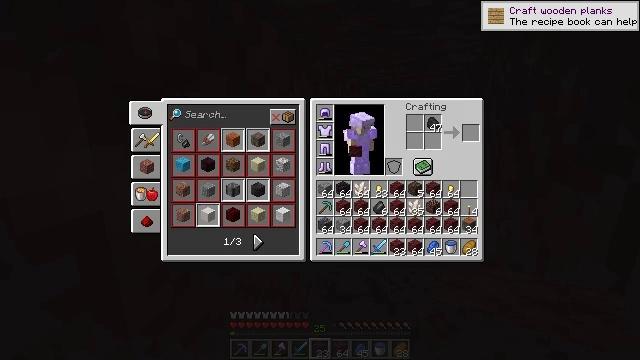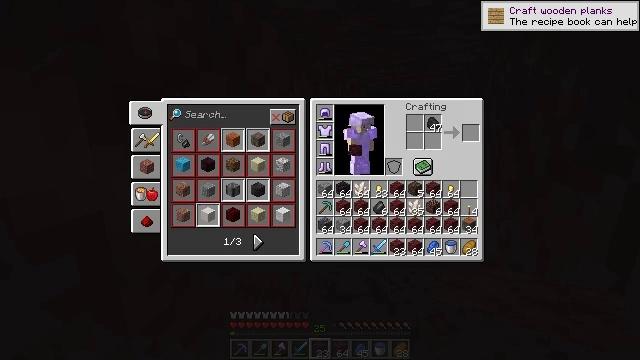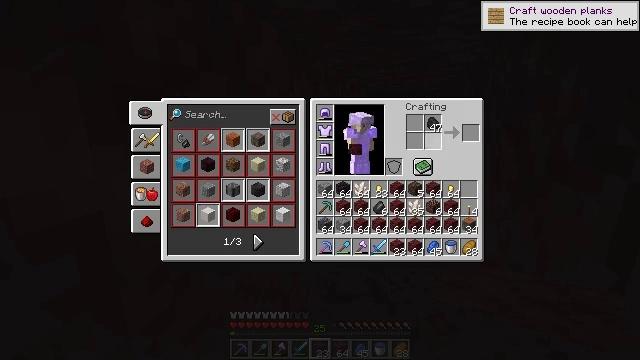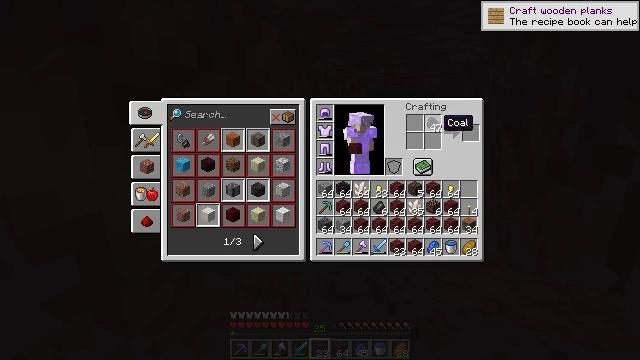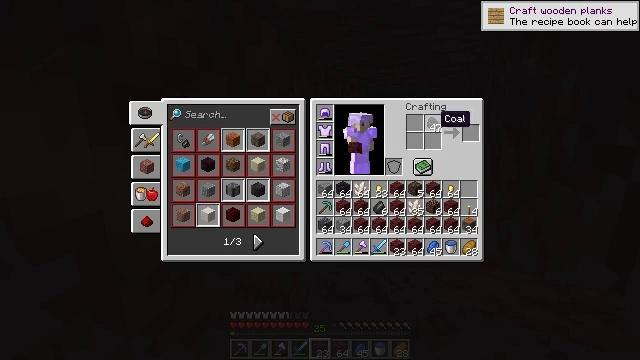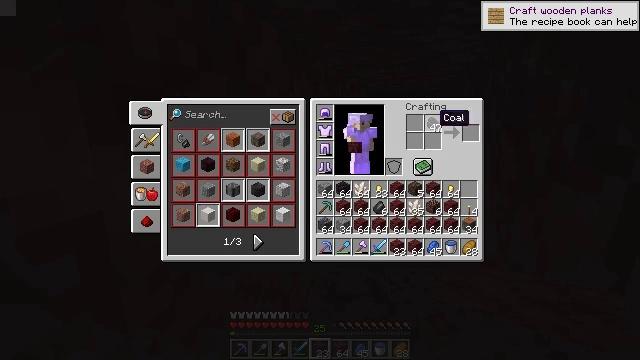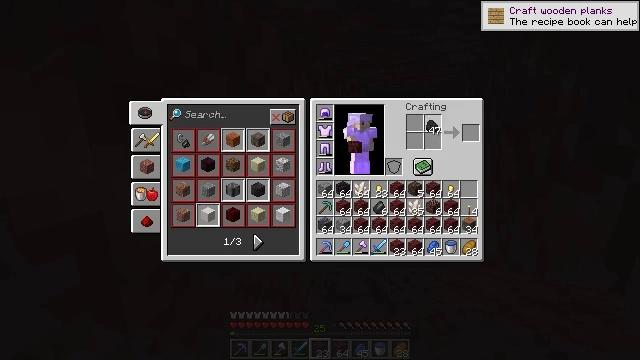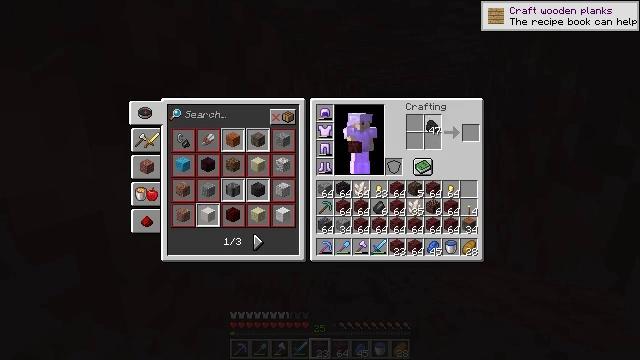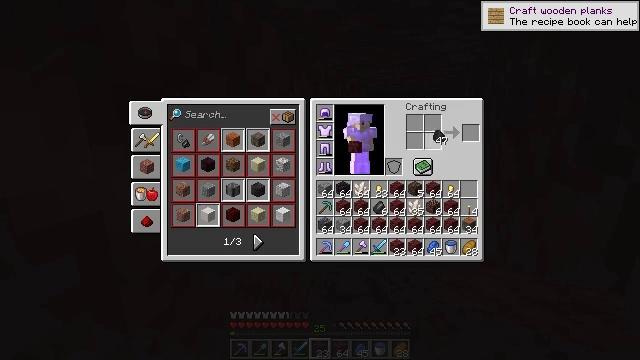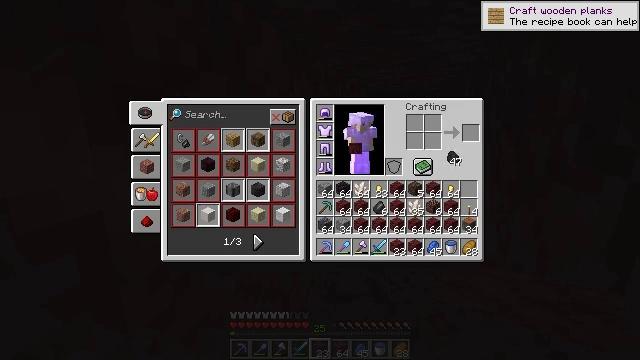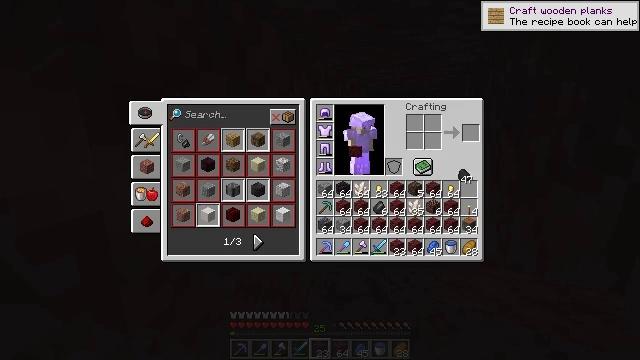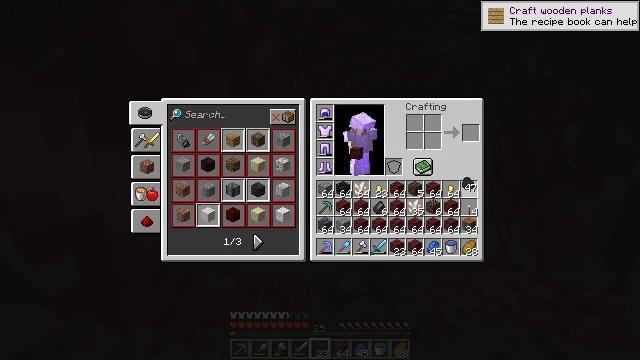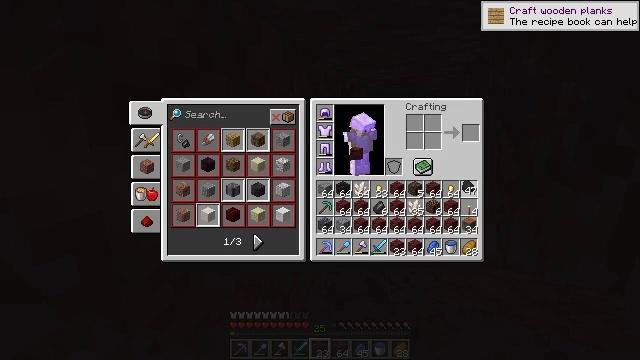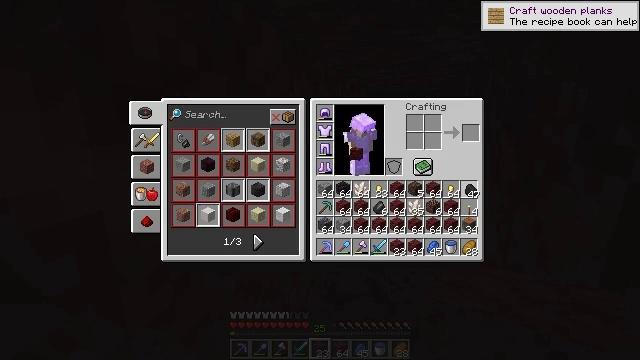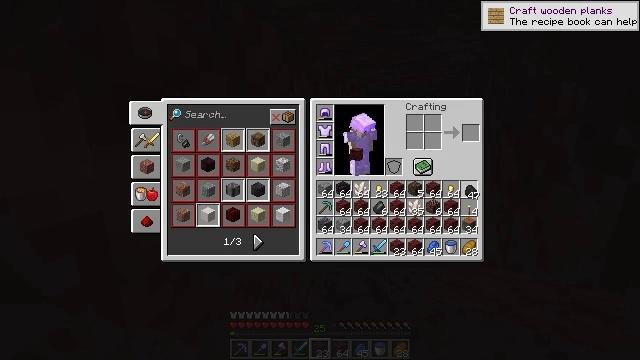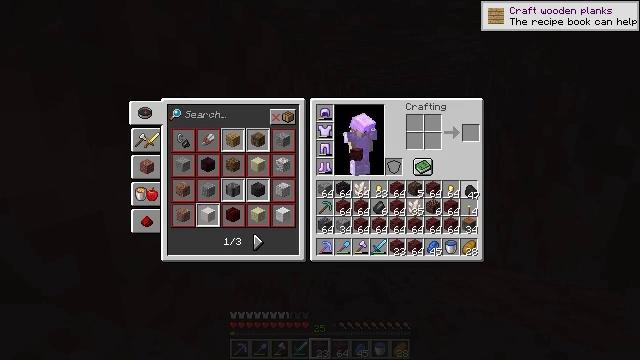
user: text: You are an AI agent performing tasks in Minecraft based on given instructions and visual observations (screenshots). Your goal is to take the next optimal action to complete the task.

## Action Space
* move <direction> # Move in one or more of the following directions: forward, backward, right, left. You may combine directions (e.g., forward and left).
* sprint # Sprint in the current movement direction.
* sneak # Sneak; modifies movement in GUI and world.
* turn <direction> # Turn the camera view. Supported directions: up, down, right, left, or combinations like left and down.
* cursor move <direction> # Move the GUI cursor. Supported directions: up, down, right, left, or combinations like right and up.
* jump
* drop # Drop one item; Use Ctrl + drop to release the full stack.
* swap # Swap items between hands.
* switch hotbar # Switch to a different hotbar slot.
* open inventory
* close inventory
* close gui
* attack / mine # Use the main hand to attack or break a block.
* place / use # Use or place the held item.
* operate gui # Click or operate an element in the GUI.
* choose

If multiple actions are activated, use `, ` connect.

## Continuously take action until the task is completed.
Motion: motion action
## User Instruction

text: Remove a netherrack from the inventory.
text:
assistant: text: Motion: no_op
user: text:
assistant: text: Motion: no_op
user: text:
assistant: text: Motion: no_op
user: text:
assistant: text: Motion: no_op
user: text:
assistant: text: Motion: no_op
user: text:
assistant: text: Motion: operate gui
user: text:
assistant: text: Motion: operate gui
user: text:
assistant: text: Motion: cursor move right and down
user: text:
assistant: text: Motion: cursor move right and down
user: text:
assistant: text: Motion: cursor move right and down
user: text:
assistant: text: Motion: cursor move down
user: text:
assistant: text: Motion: no_op
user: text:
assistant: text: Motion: no_op
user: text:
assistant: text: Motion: no_op
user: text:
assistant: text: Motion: no_op
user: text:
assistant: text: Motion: no_op
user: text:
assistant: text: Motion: no_op
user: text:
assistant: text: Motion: no_op
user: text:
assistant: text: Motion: no_op
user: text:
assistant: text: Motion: operate gui
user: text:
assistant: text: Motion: operate gui
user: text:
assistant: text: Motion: operate gui
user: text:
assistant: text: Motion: no_op
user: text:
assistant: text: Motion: no_op
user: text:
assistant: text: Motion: no_op
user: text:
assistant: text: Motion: cursor move left and down
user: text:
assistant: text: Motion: cursor move left and down
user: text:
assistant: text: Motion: cursor move left
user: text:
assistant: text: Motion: no_op
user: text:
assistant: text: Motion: no_op